Aerial crown-view tile of a tropical tree (Barro Colorado Island, Panama), acquired 20240611:
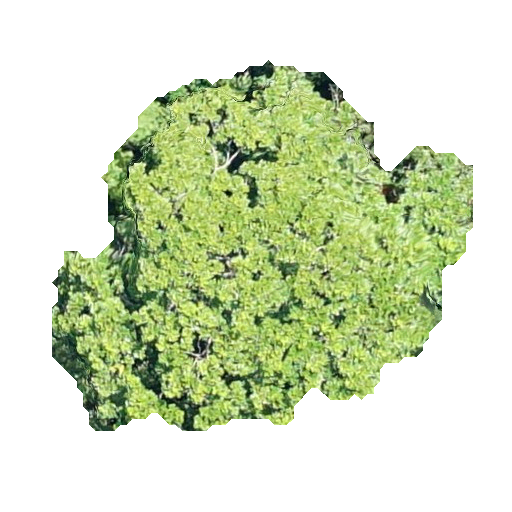
Species: Simarouba amara
GBIF accepted scientific name: Simarouba amara
Crown area: 170.079 m²